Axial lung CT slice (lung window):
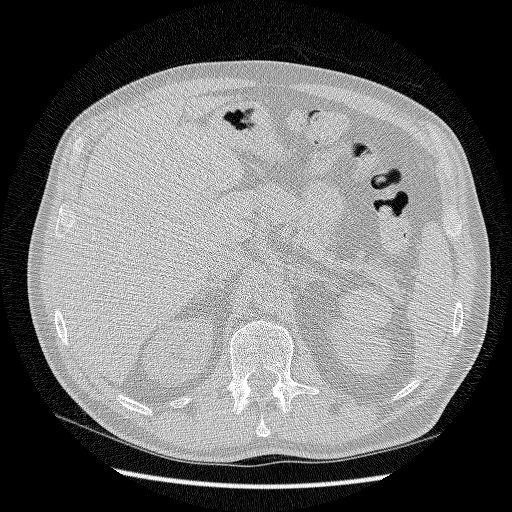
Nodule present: no